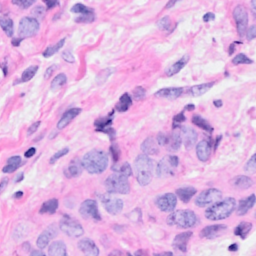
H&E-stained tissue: Breast